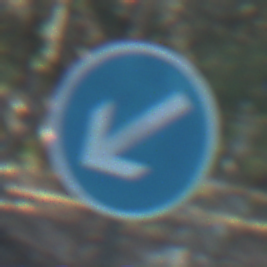
Verkehrszeichen: VorgeschriebeneVorbeifahrtLinks
Umgebung: Outdoor, Nature
Tageszeit: MorningAfternoon
Wetter: Clear
Licht: Natural
Jahreszeit: NotSpecified
Kontrast: LowContrast